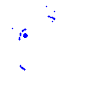
Particle: kaon